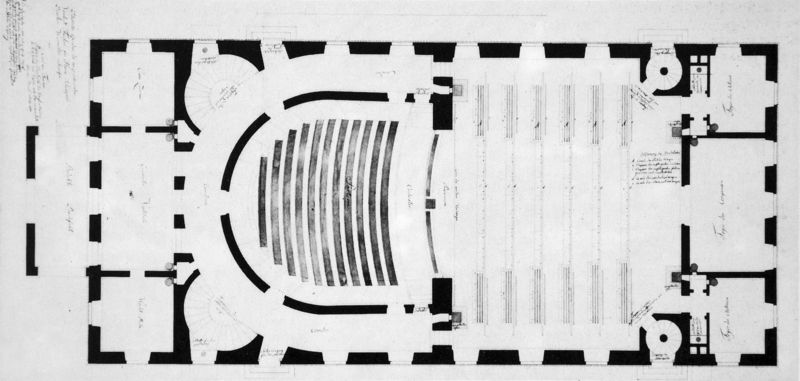
Titel: Theater am Isartor in München - Grundriss Parterre
Künstler: Carl von Fischer
Standort: München
Institution: Architektursammlung der Technischen Universität
Schlagwörter: weiß, fenster, grau, mitte, pfeiler, raum, schwarz, skizze, säulen, zeichnung, gebäude, architektur, barock, kirche, klassizismus, bühne, konzert, orchester, theater, renaissance, kreis, rund, turm, schrift, papier, sitze, türen, mauer, klein, linien, bank, rand, rang, saal, rundbogen, treppe, treppen, arch, architecture, church, column, columns, hall, religious, stair, stairs, steps, white, window, black, gestühl, gray, grey, interior, old, room, seat, theatre, wall, windows, streifen, print, durchgang, floor, staircase, logen, ränge, zuschauerraum, aufsicht, punkte, kante, eingang, erker, gang, umgang, dunkelgrau, eckig, rechteck, türme, symmetrisch, schwarzweiss, schraffur, seite, beschriftung, reihe, räume, entwurf, löcher, altar, bänke, reihen, halbrund, quadrate, portal, kirchenschiff, kirchenbänke, hellgrau, jesus, mauern, roman, altarraum, apsis, rechteckig, building, ear, house, chor, kapelle, plan, entrance, drawing, paper, westen, black and white, line, sketch, french, cross, pen, writing, model, beschreibung, osten, door, legende, basilika, klang, grundriss, nischen, vorraum, romanisch, gänge, atrium, arc, design, dome, doors, temple, innenräume, treppenaufgang, exakt, apsiden, saalkirche, abseiten, hallenkirche, kapellen, umbau, westwerk, apse, basilica, cathedral, ink, narthex, nave, niches, rectangle, bankreihen, basilik, campanile, chirst, chorumgang, draft, floor plan, genau, gotteshaus, groundplan, inscription, nebenräume, notes, opera house, ostportal, pews, piers, prayer, schall, schorumgang, seats, seitenkapellen, seitenräume, sitzbänke, sitzreihen, square, treppentürme, venster, walld, walls, westportal, wendeltreppen, regelmäßig, architect, opera, plans, scale, sections, construction, entry, ground, map, pencil, architketur, medieval, aisle, choir, rectangles, religion, squares, aerial, circle, circles, lines, top, stripes, space, stripe, pillar, opening, row, doorway, round, russian, chapel, crypt, towers, text, chart, diagram, position, rectangular, alt, middle age, dom, pew, catholic, stage, foyer, negative space, benches, romanic, architectural, organized, colonnade, e, blueprint, rooms, fuck, schwarz#weiß, chrosgestühl, stairway, rows, auditorium, architectur, seating, details, stairwell, handwriting, doorways, layout, concert hall, blueprints, grund pla, fragments, above, exit, mosque, orchestra, portals, annotated, theather, spatial, basilica plan, colmns, temple of delphi, plam, basillica, cryot, labels, tlocrt, schatch, orchestra hall, planmap, construction drawing, annotations, anteroom, abside, searing